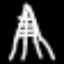
Label: The Eiffel Tower